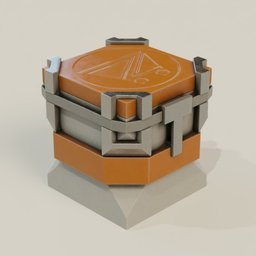
Label: tools